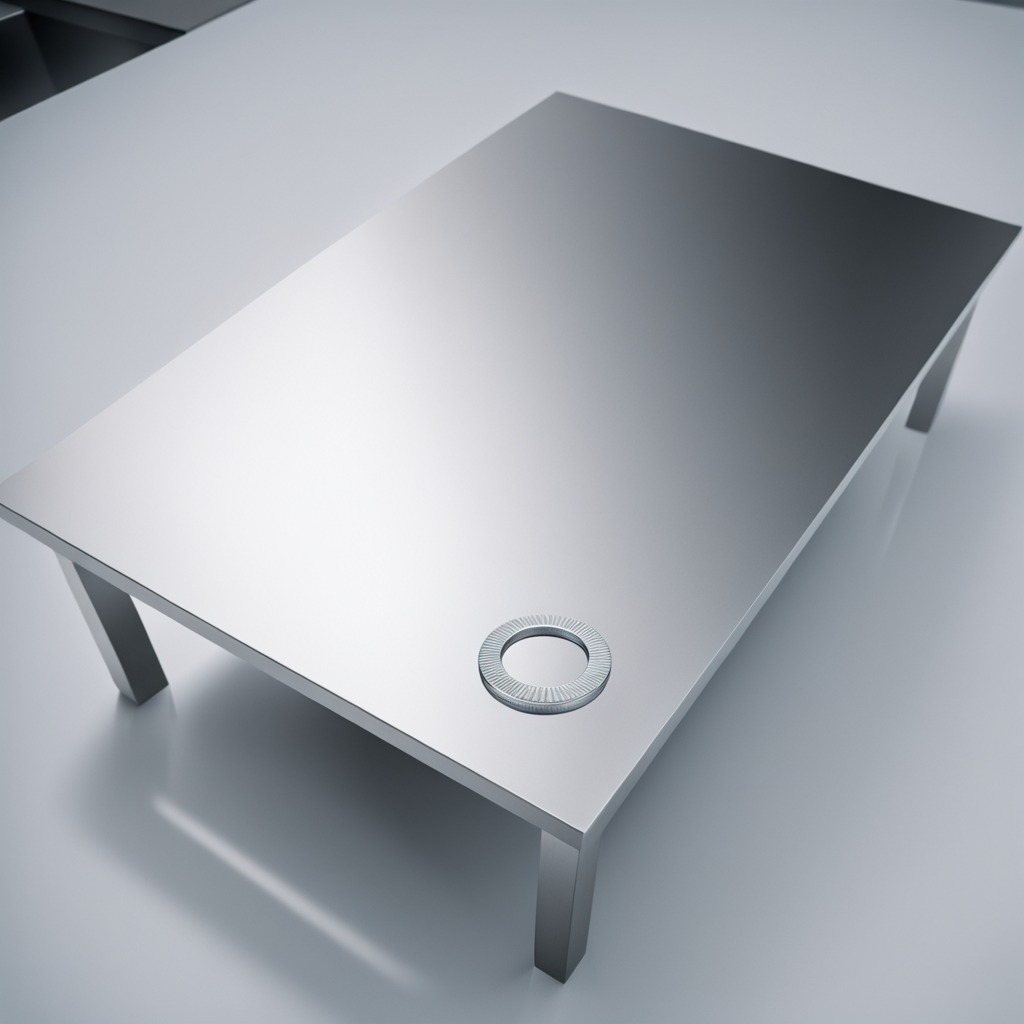
A flat metal washer lies on the stainless steel table in a high-end prototyping lab.